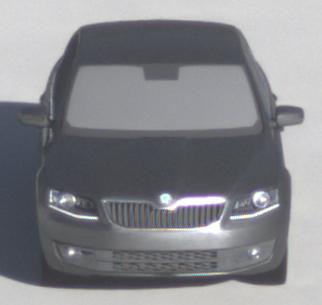
Make: Skoda
Model: Octavia 1.2 TSI
Detailed model: Octavia (III) Limousine
Model produced from: 2013/02
Model produced until: 2015/04
Doors: 5
Color: gray
Road condition: dry road
Daytime: morning or afternoon
Contrast: high contrast